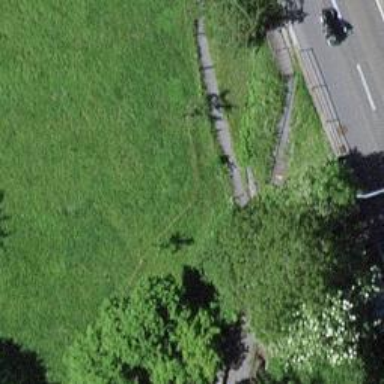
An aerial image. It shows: Retaining wall.